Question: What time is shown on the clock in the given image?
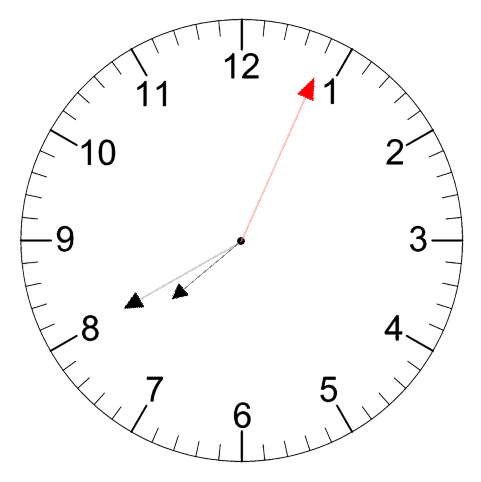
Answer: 07:40:04